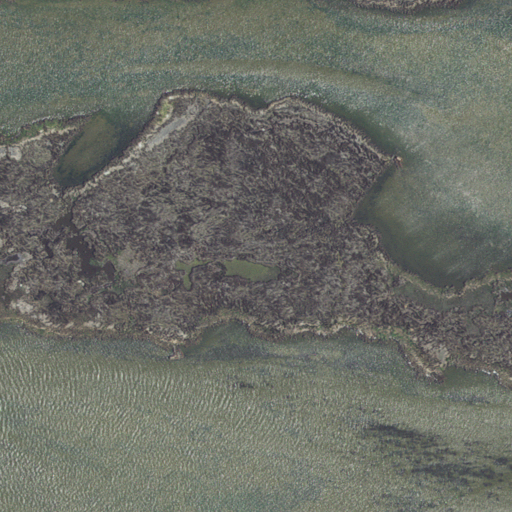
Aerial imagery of island in North Carolina named Bearhead containing open water, herbaceous wetlands, and woody wetlands